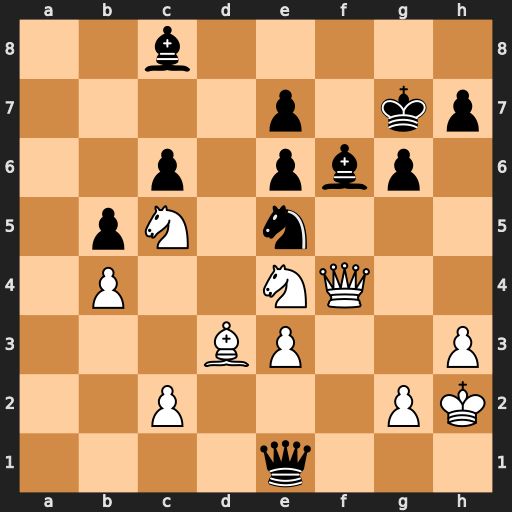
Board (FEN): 2b5/4p1kp/2p1pbp1/1pN1n3/1P2NQ2/3BP2P/2P3PK/4q3
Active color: w
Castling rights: -
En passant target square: -
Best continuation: Nxf6 exf6 Ne4